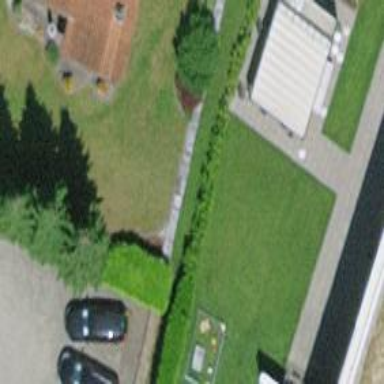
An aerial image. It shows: Hedge acting as barrier.